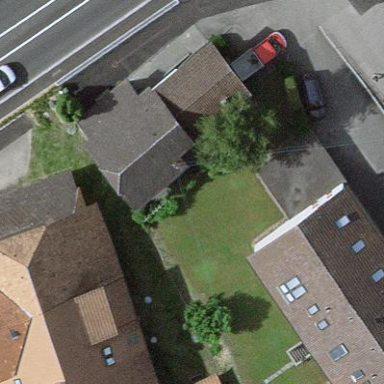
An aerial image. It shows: Residential building with gabled roof.